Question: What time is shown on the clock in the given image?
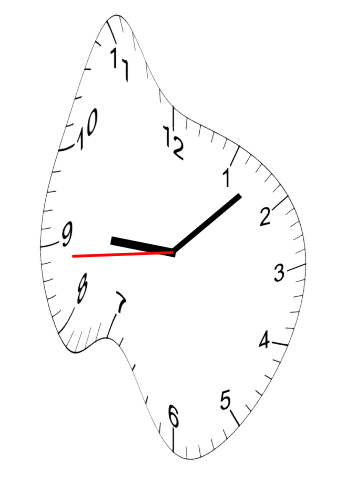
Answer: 09:07:44